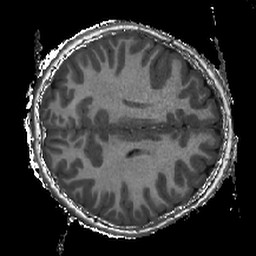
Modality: T1w
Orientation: axial
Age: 10
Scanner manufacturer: siemens
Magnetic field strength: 3 T
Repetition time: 2.4 s
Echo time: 0.00224 s